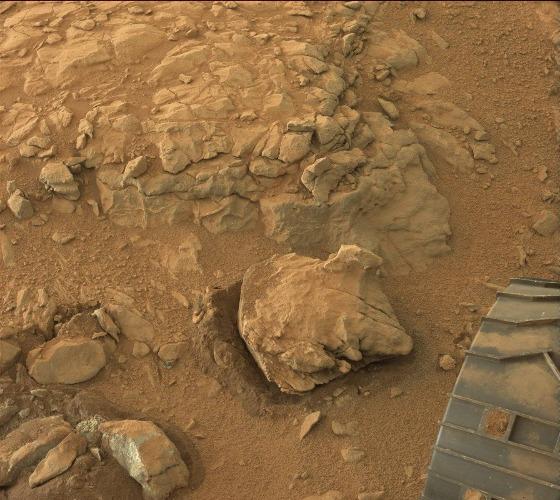
Terrain classes present: Background, Bedrock, Gravel / Sand / Soil, Rock